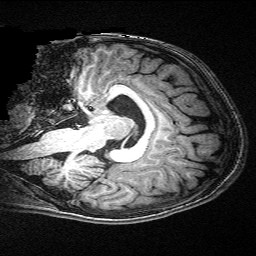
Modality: T1w
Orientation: sagittal
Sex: male
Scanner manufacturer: siemens
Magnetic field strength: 3 T
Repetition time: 2.3 s
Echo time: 0.00336 s